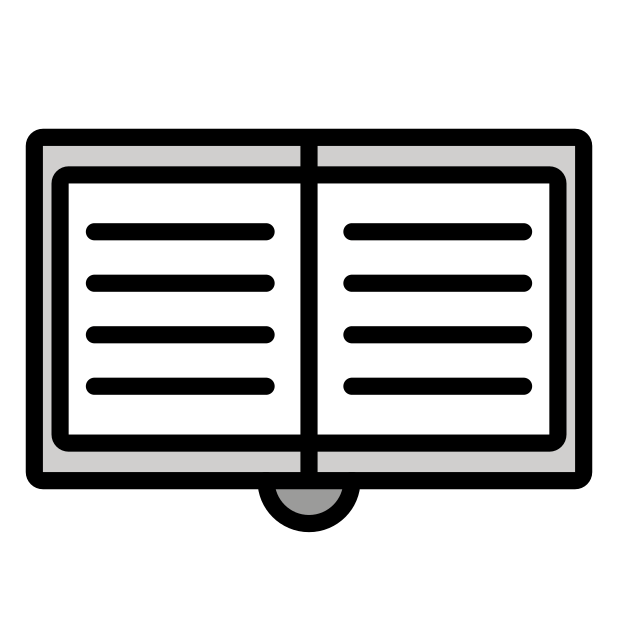
open book